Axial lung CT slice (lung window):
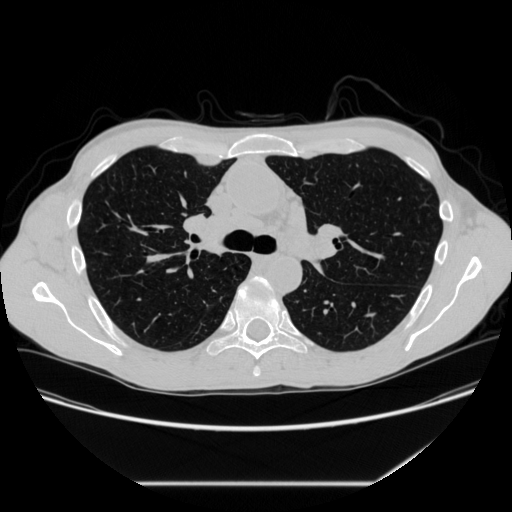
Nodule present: no